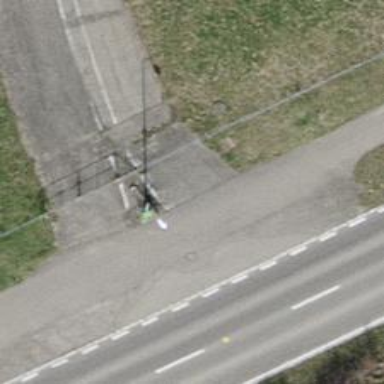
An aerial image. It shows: Paved cycleway.